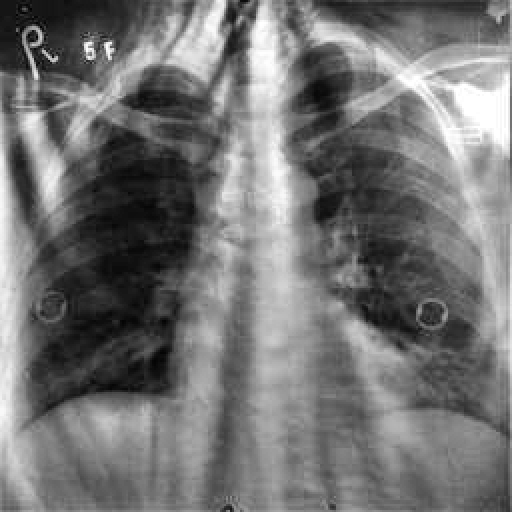
Finding: TUBERCULOSIS